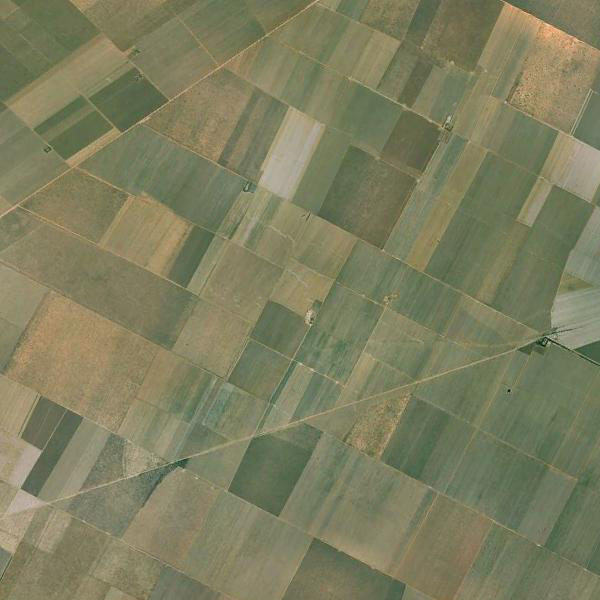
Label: Farmland